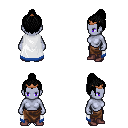
a pixel art fantasy rpg character, female body template, dark elf, purple skin, white trimmed cape, robe skirt, black short topknot hairstyle, bronze tiara, maroon shoes, four views (front, back, left, right), 2x2 character sprite sheet, small pixel art, hard edges, no anti-aliasing